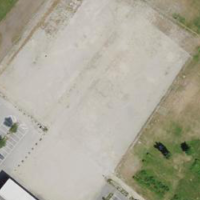
EUNIS habitat code: 53
Species observed at this site:
Certhia brachydactyla
Podiceps cristatus
Egretta garzetta
Passer montanus